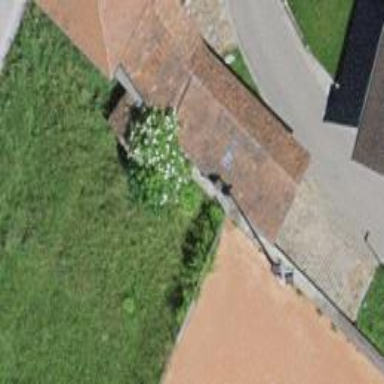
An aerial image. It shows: Rural barn.